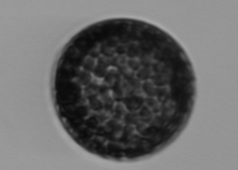
Label: Coscinodiscus